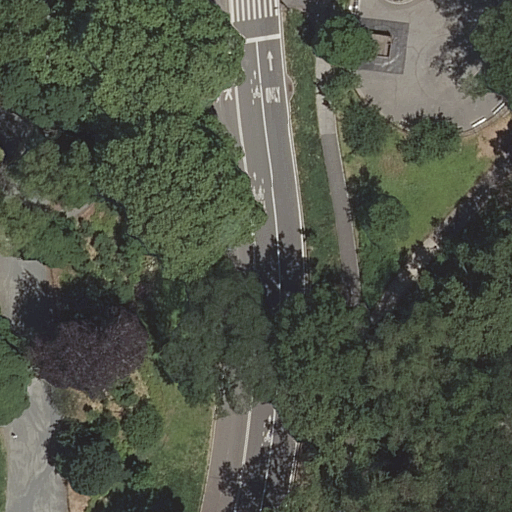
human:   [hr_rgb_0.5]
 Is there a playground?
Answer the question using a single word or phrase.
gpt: yes

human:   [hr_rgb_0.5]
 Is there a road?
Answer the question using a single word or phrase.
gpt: yes

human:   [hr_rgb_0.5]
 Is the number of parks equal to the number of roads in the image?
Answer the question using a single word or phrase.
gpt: no

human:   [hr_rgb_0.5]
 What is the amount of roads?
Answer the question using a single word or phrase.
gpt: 7

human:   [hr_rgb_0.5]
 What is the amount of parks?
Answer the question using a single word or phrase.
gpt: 1

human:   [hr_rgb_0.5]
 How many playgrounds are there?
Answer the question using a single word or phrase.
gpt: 1

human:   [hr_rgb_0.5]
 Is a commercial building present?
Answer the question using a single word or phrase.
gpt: no

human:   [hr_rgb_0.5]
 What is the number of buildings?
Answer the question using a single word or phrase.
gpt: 0

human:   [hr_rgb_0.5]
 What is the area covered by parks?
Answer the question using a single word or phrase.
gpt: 10631m2

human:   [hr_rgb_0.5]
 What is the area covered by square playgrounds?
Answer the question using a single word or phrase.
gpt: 0m2

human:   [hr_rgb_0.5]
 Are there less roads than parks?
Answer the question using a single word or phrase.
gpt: no

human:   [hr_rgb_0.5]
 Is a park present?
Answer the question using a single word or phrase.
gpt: yes

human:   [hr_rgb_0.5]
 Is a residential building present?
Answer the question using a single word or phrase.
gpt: no

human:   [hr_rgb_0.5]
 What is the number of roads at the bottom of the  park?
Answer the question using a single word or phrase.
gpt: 7

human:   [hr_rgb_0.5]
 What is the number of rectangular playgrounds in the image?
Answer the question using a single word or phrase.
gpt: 0

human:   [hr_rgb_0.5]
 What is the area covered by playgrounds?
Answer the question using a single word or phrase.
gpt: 1642m2

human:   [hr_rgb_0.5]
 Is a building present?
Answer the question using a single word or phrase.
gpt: no

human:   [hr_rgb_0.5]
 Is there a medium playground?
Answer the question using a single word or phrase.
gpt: no

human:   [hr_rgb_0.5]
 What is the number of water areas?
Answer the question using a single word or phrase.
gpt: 0

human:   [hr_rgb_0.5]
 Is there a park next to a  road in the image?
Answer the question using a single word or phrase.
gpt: yes

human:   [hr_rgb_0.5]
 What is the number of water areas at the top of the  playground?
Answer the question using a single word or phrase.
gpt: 0

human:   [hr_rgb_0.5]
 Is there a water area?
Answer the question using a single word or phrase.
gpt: no

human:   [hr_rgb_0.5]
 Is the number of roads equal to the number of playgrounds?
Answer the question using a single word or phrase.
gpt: no

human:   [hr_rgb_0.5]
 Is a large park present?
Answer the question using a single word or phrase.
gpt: yes

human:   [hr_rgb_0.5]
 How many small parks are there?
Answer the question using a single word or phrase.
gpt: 0

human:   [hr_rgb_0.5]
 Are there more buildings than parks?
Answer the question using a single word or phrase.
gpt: no

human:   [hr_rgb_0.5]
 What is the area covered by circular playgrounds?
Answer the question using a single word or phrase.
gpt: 0m2

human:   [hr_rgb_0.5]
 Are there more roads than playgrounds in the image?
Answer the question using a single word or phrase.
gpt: yes

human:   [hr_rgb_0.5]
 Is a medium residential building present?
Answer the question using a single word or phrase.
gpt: no

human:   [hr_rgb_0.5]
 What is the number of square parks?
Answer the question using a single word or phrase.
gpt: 0

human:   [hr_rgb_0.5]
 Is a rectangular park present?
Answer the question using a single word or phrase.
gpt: yes

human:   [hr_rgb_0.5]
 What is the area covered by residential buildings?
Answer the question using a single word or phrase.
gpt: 0m2

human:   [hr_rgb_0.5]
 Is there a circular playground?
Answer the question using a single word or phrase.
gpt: no

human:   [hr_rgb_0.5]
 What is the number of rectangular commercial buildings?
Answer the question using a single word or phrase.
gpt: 0

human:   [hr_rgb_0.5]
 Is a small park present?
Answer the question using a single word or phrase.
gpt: no

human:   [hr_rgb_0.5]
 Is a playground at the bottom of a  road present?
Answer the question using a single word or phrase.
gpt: no

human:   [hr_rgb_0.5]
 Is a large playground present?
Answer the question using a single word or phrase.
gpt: yes

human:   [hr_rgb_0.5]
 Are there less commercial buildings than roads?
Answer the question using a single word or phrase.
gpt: yes

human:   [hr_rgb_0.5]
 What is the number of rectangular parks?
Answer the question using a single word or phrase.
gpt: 1

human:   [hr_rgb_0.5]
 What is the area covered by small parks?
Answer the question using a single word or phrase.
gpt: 0m2

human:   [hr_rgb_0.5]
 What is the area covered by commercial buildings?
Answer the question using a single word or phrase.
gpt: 0m2

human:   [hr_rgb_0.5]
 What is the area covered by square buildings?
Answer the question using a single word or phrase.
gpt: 0m2

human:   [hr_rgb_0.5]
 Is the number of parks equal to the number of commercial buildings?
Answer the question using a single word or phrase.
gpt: no

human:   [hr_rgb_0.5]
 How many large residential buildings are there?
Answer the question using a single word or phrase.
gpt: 0

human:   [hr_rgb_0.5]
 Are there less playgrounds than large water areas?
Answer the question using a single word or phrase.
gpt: no

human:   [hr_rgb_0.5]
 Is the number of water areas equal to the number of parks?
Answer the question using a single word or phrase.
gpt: no

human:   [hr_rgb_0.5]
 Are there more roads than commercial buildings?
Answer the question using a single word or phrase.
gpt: yes

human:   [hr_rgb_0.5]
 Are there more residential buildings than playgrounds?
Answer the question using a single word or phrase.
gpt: no

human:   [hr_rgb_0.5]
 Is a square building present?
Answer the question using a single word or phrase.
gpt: no

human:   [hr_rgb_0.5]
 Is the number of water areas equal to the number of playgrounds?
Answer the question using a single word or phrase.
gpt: no

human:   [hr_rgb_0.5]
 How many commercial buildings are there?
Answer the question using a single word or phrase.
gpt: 0

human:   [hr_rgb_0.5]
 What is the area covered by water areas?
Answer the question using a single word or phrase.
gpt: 0m2

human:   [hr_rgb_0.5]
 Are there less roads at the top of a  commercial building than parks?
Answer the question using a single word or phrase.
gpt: yes

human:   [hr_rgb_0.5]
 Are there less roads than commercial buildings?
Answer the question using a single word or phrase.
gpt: no

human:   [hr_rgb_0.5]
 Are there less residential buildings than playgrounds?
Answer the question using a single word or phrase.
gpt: yes

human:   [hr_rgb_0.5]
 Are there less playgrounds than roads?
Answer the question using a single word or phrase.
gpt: yes

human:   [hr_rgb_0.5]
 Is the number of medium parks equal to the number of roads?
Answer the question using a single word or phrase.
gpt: no

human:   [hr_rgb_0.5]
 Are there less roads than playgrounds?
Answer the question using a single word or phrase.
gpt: no

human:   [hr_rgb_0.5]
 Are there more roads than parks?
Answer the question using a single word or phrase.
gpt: yes

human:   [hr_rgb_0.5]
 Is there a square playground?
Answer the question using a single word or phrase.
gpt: no

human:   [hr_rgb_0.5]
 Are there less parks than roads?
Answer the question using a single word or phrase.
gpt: yes

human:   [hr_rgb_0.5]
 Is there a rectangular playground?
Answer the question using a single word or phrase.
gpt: no

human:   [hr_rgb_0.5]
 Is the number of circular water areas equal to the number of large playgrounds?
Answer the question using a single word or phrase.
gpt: no

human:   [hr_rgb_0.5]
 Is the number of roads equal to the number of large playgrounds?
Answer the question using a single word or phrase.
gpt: no